Question: There is able to make a REST call from JBPM process to an API without SSL authenticated by using REST WorkItemHandler. I pretty sure how to do that.
The problem is how to make a REST call to HTTPS API, i have tried many times with the REST WorkItemHandler input parameters, but got no chances.
The returned error:
"Unable to create response: <URL>"
Does any one met this issue. Can we discuss. Would be appreciated

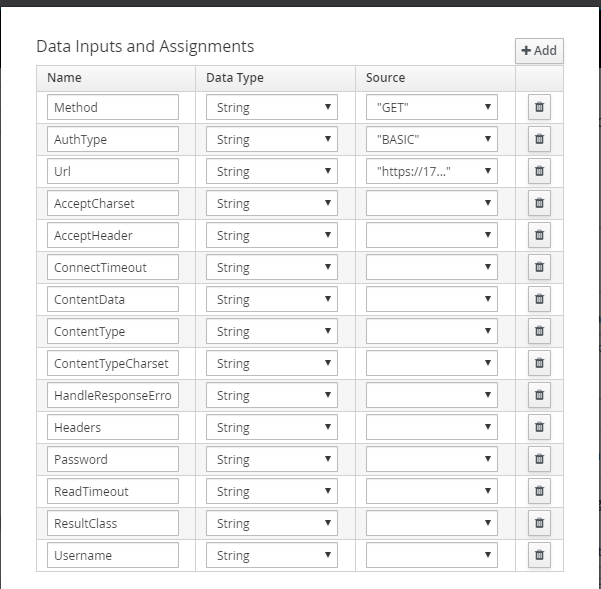
Answer: I found out that if you need to make a REST call by using RESTWorkItemHandler to an SSL API, you must enable Wildfly truststore, the truststore that contains the keystore of the SSL API.
1. You must create Wildfly truststore "truststore.jks" into "/wildfly/standalone/configuration/" folder
2. Import the API SSL certificate of server that you want to make a Rest Call, into Wildfly trusrtstore "truststore.jks" above.
3. Open standalone.conf file existing in /wildfly/bin, then add config as below: https://i.stack.imgur.com/v7QsZ.png
That above config show Wildfly where to find the truststore file, what is the truststore type, and the truststore access password. Restart Wildfly and recall Process REST API.
GOODLUCK